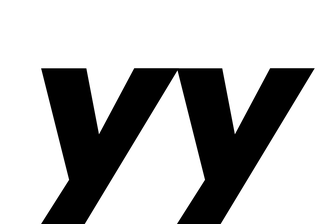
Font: Poppins-ExtraBoldItalic